Interaction volume radius: 10 \u00c5
Interaction volume height: 35 \u00c5
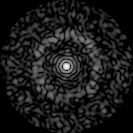
Disorder parameter: 0.82